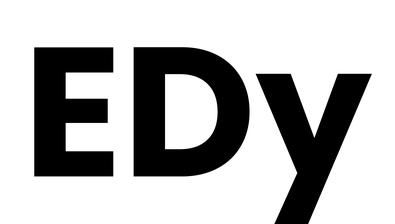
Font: Poppins-Bold